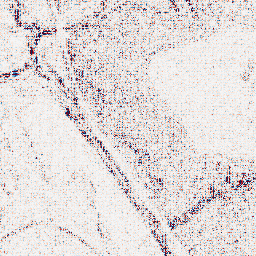
Category: wavelet
Decomposition family: wavelet_biorthogonal
Decomposition parameters: wavelet: bior4.4
level: 1
Upsampling method: sinc_blackman
Upsampling parameters: scale: 4
kernel_size: 8
Upsampling scale: 4